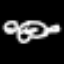
Label: fork